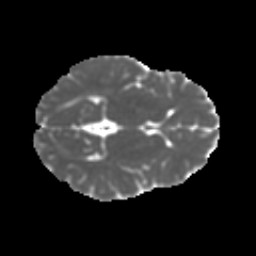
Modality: MD
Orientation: axial
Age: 12
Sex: female
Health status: ill
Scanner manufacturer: ge
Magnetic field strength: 3 T
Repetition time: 6.752 s
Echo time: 0.079 s